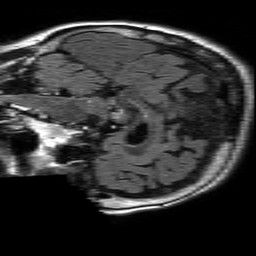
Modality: FLAIR
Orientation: sagittal
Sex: female
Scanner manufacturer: philips
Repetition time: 11 s
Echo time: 0.125 s